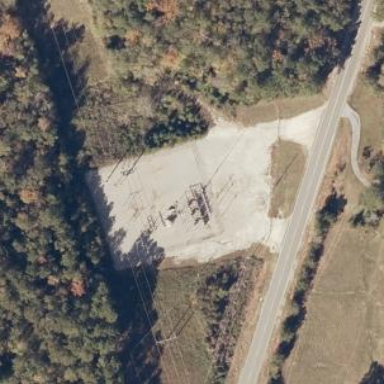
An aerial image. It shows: Distribution power substation secured by fence.